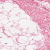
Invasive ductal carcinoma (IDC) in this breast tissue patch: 0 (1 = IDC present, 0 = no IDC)